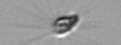
Label: Calciopappus